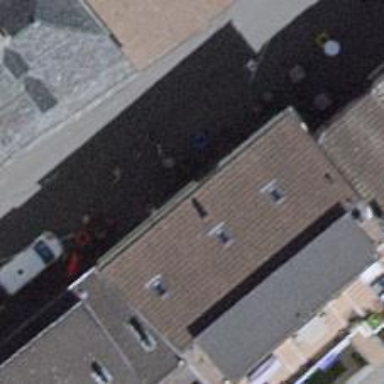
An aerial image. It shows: Cafe.